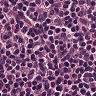
Metastatic tissue present: no